Field crop: maize
Growth stage: 2
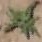
Species: atriplex